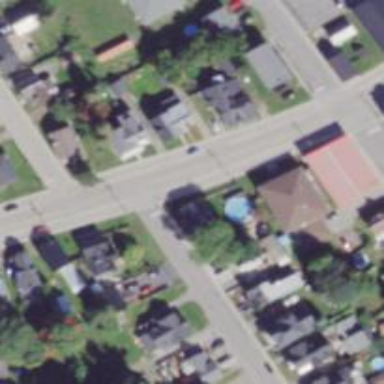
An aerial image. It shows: Residential road.